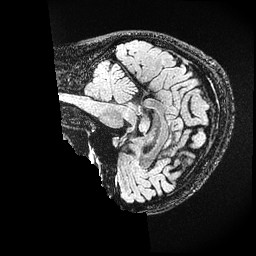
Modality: FLAIR
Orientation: sagittal
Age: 45
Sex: female
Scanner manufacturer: ge
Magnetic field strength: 3 T
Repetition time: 4.802 s
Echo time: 0.1171 s